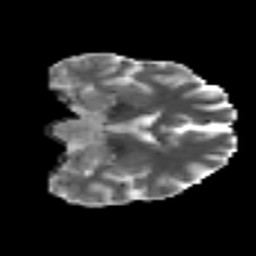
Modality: MD
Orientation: coronal
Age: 32
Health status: ill
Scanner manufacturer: philips
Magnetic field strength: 3 T
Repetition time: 9 s
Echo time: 0.127 s